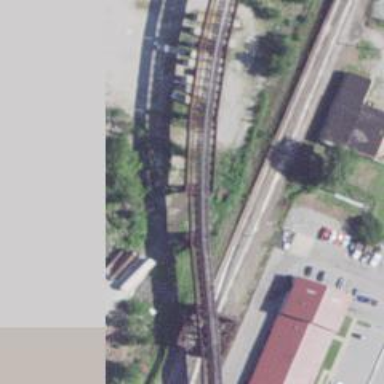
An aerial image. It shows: Abandoned railway bridge.